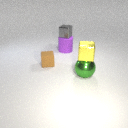
small gray metal cube above large purple rubber cylinder